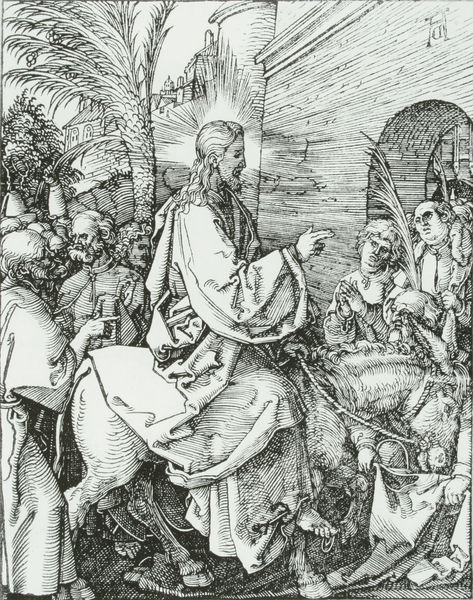
Titel: Kleine Passion - Christi Einzug in Jerusalem
Künstler: Albrecht Dürer
Standort: viele Standorte
Institution: Seriendruck
Schlagwörter: baum, dunkel, fuß, hand, himmel, mann, schatten, umhang, weiß, bäume, frauen, landschaft, menschen, stadt, finger, frau, frisur, grau, haar, hell, kleider, köpfe, licht, männer, profil, schwarz, szene, zeichnung, haus, tuch, bärte, bibel, falten, geschichte, kleidung, ärmel, hände, signatur, hügel, kirche, boden, gewand, haare, mantel, decke, locken, ohren, renaissance, esel, pferd, reiter, turm, huf, hufe, mähne, reiten, schwanz, zaumzeug, zügel, füße, holzschnitt, papier, bogen, zug, mauer, grafik, graphik, linien, rundbogen, gefolge, palme, palmwedel, wedel, zehen, zeigen, tor, zinnen, barfuss, tusche, burg, kreuz, religion, torbogen, strahlen, festung, druck, druckgraphik, schnitt, schwarzweiss, druckgrafik, monogramm, schraffur, radierung, stich, illustration, bleistift, beten, menschenmenge, portal, stadttor, schein, palmzweig, gestus, heiligenschein, nimbus, christus, jesus, segen, segnen, segnung, empfang, verbeugen, stadtmauer, palmen, ankunft, dürer, jünger, kupferstich, jerusalem, aureole, geleit, ausbreiten, palm, gra, kreuznimbus, albrecht, albrecht dürer, pilger, segensgestus, zeigegestus, apostel, palmblatt, pfingsten, passion, einzug, gebete, eselsohren, einzug in jerusalem, palmsonntag, palmenzweig, schongauer, sel, lange, alfred, goldene, goldene pforte, klatschen, märtyrerpalme, pfingst, segnungsgestus, einritt, inzug i, palzweige, 1520, langohr, hosianna, abreissen, einzug nach jeruslem, palmfest, passa, kopie nach dürer, passioin